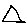
Label: triangle